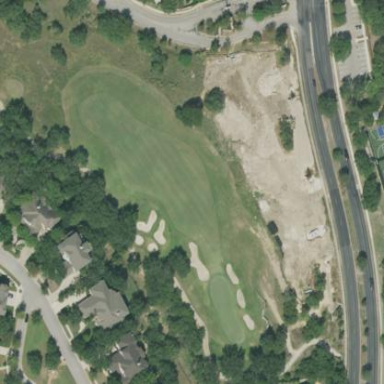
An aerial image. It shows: Scenic golf fairway.